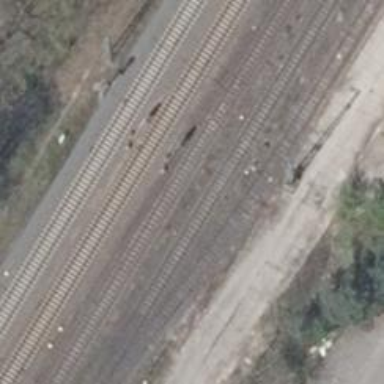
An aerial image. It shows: Railway signal.